Field crop: maize
Growth stage: 2
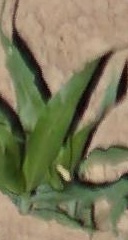
Species: maize